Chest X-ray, AP view. Patient: 41 years old, sex M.
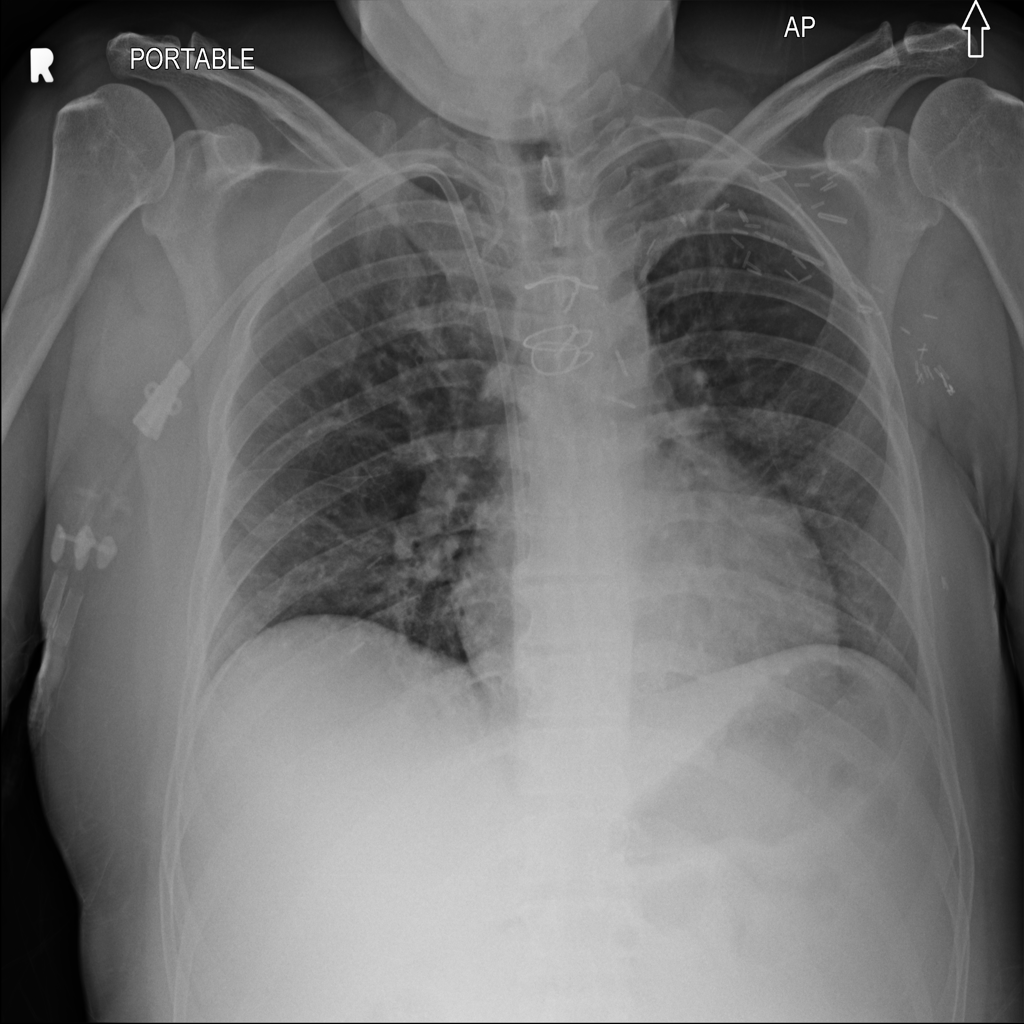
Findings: No Finding